Frequency: 95000
Velocity: 0,2945
Power: 9,2
Pulse duration: 0,0000001
Pass count: 1
Magnification: 10
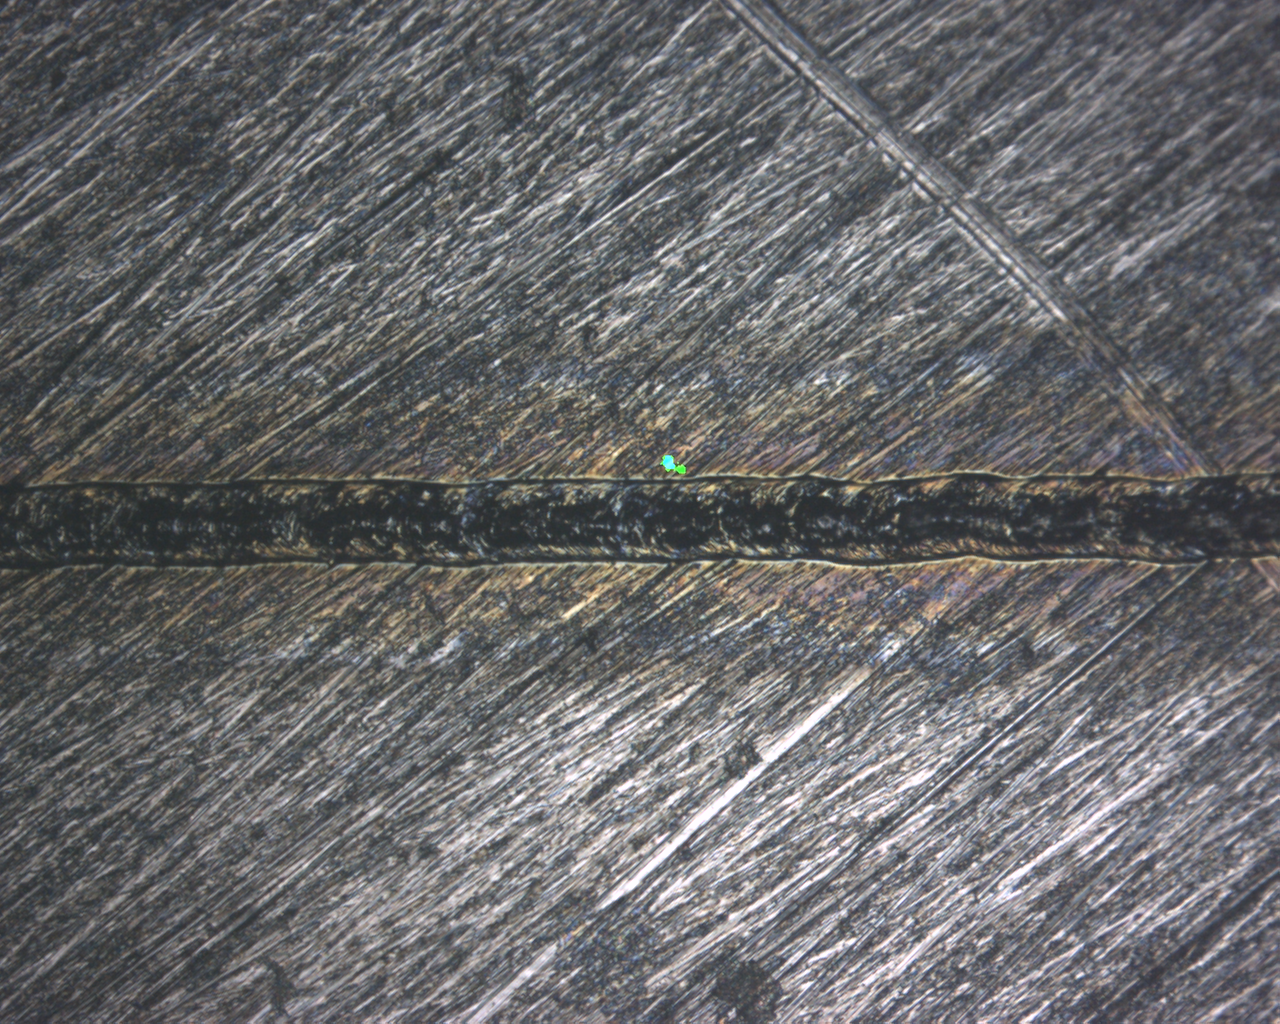
Measured width: 148.066
Other width: 22.501